Question: '''
private static final String LOG_TAG = "MyActivity";
Log.d(LOG_TAG, "something");
'''
Eclipse is marking an error here. It doesn't know any of Log.* methods, why could be that?
EDIT: Look at the IMG

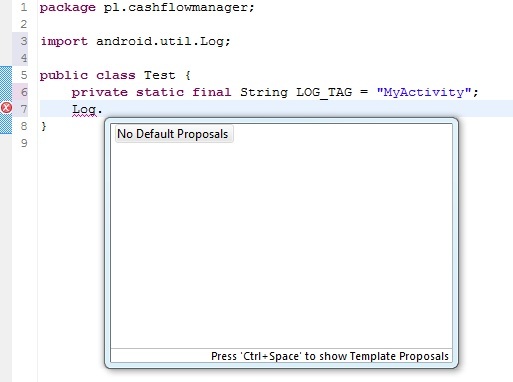
Answer: You cannot put
'''
Log.d(LOG_TAG, "something");
'''
outside of the method or code block like static definitions.